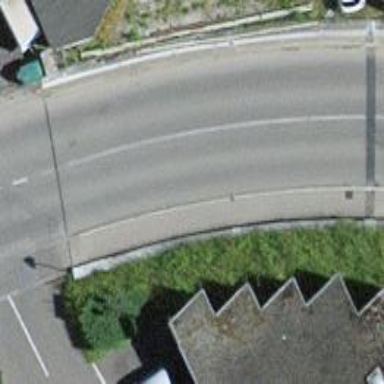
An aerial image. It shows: Unclassified road with asphalt surface. There is sidewalk on the left.